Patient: sex F, age 67
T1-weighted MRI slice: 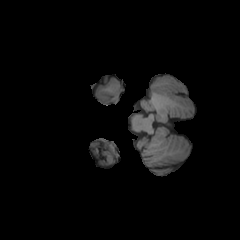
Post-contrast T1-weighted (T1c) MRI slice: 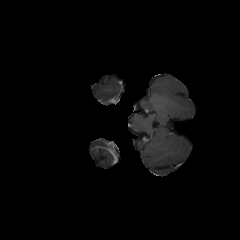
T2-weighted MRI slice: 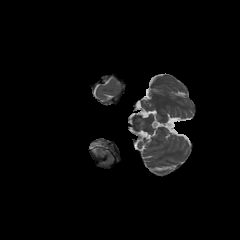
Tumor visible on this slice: no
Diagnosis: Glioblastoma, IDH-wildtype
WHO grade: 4